Question: I have a vector  and wish to make another vector of the same length whose k-th component is
<URL>
The question is: how can we vectorize this for speed? NumPy vectorize() is actually a for loop, so it doesn't count.
Veedrac pointed out that "<URL>". Since I'm using NumPy functions rather than "pure Python" ones, I suppose it's possible to vectorize, but I don't know how.
'''
import numpy as np
from scipy.integrate import quad
ws = 2 * np.random.random(10) - 1
n = len(ws)
integrals = np.empty(n)
def f(x, w):
if w < 0: return np.abs(x * w)
else: return np.exp(x) * w
def temp(x): return np.array([f(x, w) for w in ws]).sum()
def integrand(x, w): return f(x, w) * np.log(temp(x))
## Python for loop
for k in range(n):
integrals[k] = quad(integrand, -1, 1, args = ws[k])[0]
## NumPy vectorize
integrals = np.vectorize(quad)(integrand, -1, 1, args = ws)[0]
'''
On a side note, is a Cython for loop always faster than NumPy vectorization?
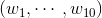
Answer: The function 'quad' executes an algorithm, which means the computations it performs depend on the specific thing being integrated. This cannot be vectorized in principle.
In your case, a 'for' loop of length 10 is a non-issue. If the program takes long, it's because integration takes long, not because you have a 'for' loop.
When you absolutely need to vectorize integration (not in the example above), use a non-adaptive method, with the understanding that precision may suffer. These can be directly applied to a 2D NumPy array obtained by evaluating all of your functions on some regularly spaced 1D array (a 'linspace'). You'll have to choose the linspace yourself since the methods aren't adaptive.
- <URL>'2**n+1''n'